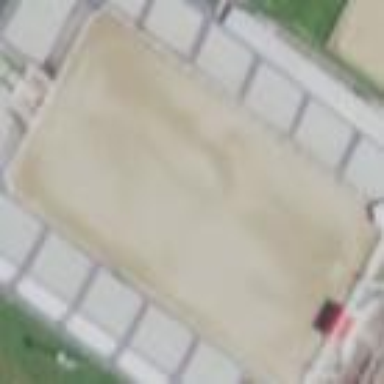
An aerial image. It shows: Equestrian pitch for leisure land activities.